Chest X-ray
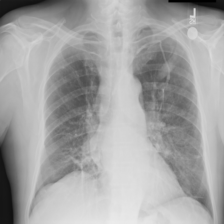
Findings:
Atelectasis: negative
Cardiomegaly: negative
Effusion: negative
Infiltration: negative
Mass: negative
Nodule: negative
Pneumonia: negative
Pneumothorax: negative
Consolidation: negative
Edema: negative
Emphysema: negative
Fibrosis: negative
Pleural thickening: negative
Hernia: negative